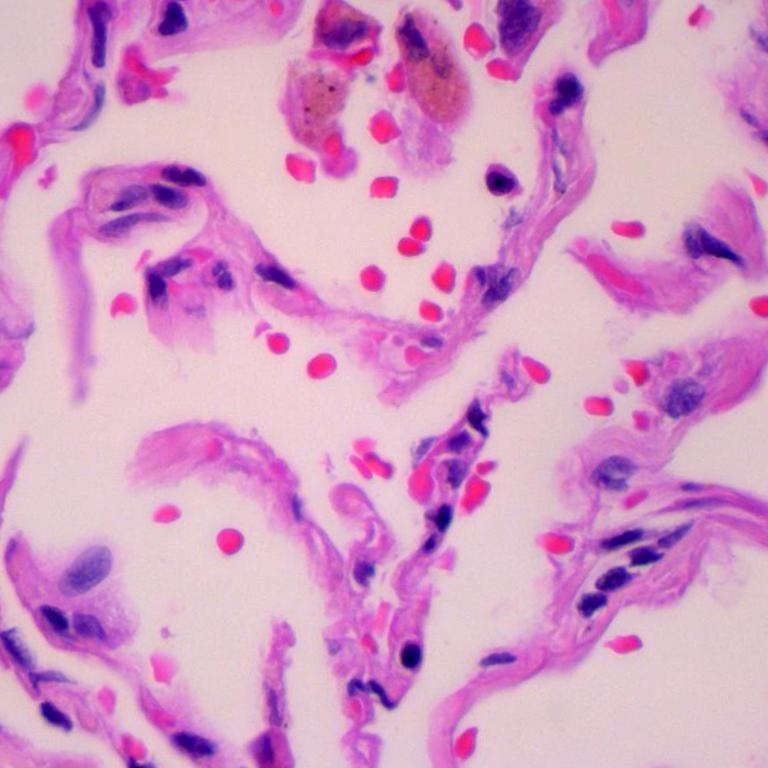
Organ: lung
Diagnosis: benign